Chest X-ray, PA view. Patient: 49 years old, sex F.
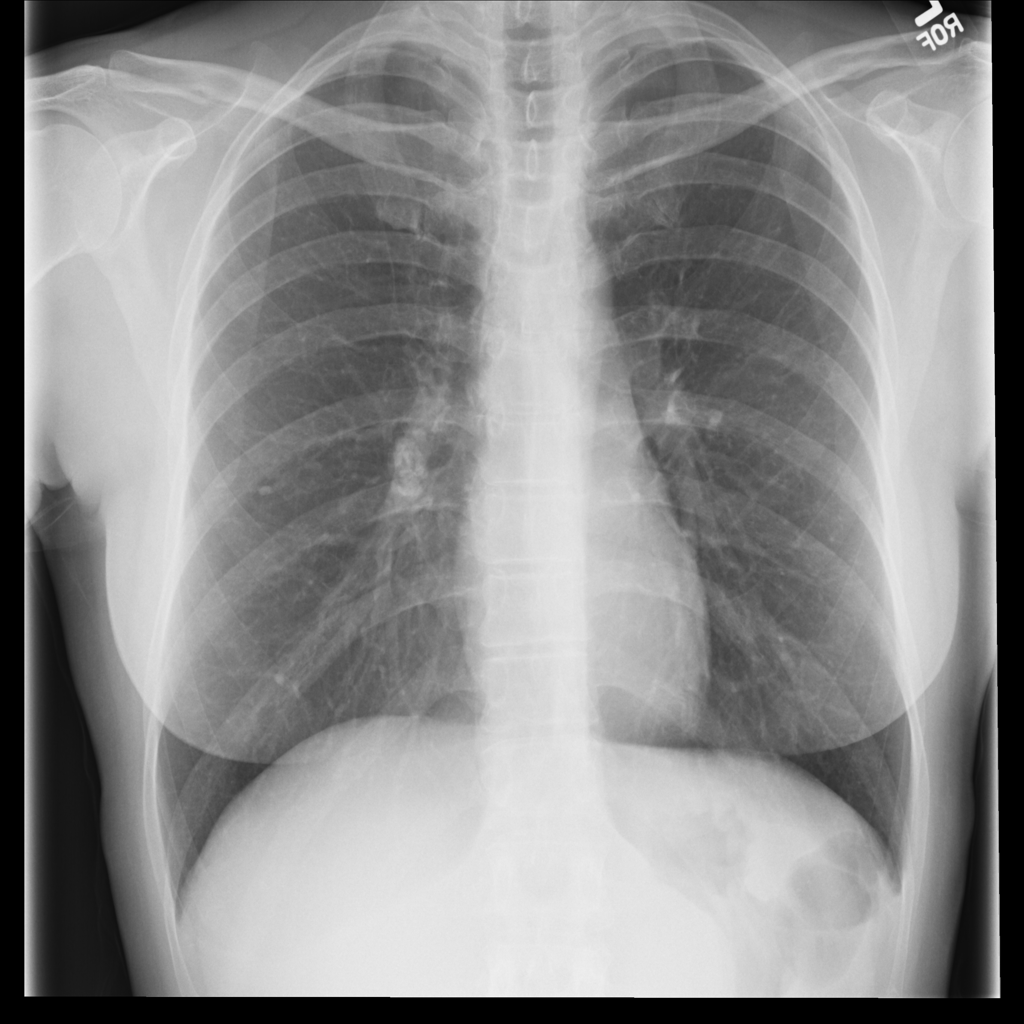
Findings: No Finding